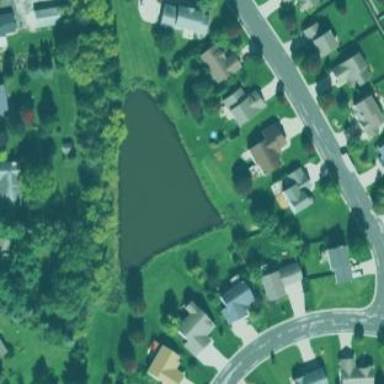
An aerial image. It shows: Peaceful pond surrounded by nature.